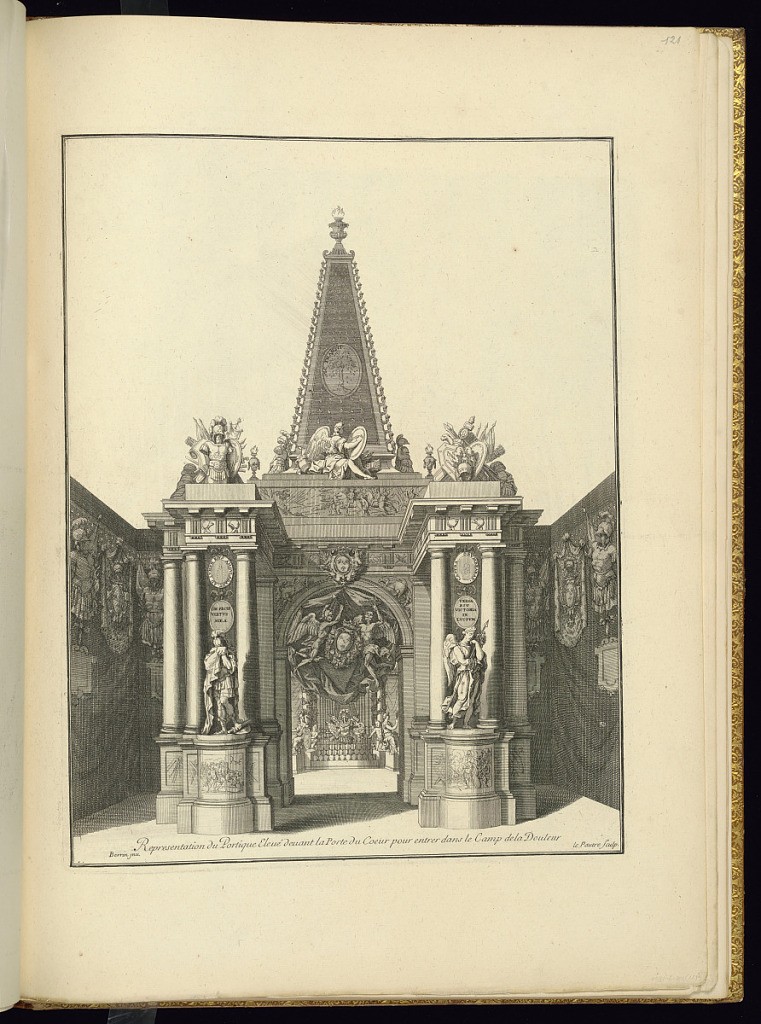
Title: Representation du Portique Elevé devant la Porte du Coeur pour entrer dans le Camp de la Douleur
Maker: Jean Berain, the elder, French, 1640-1711
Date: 1711
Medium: Engraving on laid paper
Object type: Bound print
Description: Portico elevated in front of one of the doorways of Notre Dame de Paris, erected for the funeral of service of the Prince de Condé (see acc. no. 1921-6-201-122). The plate is signed.